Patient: sex F, age 48
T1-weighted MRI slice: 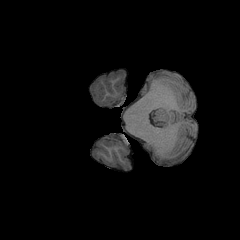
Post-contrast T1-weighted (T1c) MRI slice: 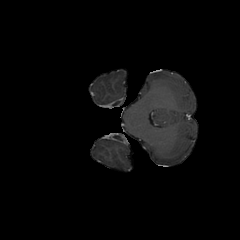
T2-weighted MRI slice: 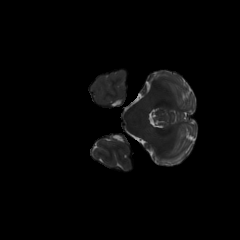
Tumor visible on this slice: no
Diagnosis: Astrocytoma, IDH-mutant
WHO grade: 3